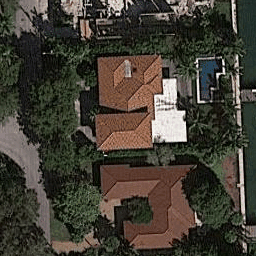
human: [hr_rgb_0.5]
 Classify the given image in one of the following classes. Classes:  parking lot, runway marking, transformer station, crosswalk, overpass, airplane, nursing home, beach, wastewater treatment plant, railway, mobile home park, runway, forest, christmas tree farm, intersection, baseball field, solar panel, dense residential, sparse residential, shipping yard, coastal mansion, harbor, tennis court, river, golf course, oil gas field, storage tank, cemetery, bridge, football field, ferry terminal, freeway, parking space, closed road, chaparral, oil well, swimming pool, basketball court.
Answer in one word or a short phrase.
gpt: coastal mansion